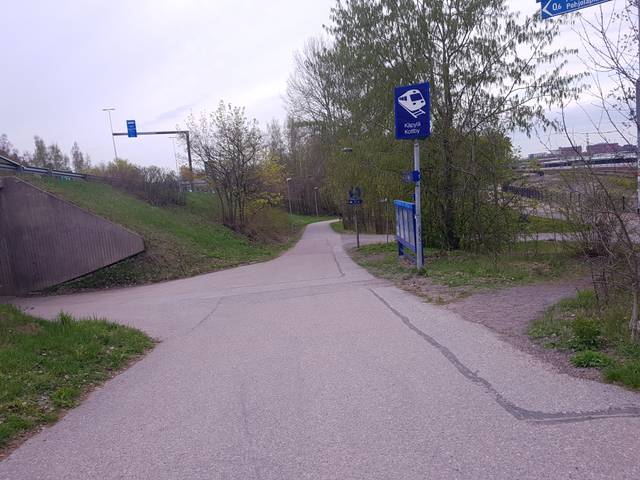
Region: Finland
Coordinates: 60.219, 24.945